Question: I have two dataframes (attached image). For each of the given row in Table-1 -
- I need to find the row in Table-2 which gives the minimum Euclidian distance. Output-1 is the expected answer.
- I need to find the row in Table-2 which gives the minimum Euclidian distance. Output-2 is the expected answer. Here the only difference is that a row from Table-2 cannot be selected two times.
I tried this code to get the distance but not sure on how to add other fields -
'''
import numpy as np
from scipy.spatial import distance
s1 = np.array([(2,2), (3,0), (4,1)])
s2 = np.array([(1,3), (2,2),(3,0),(0,1)])
print(distance.cdist(s1,s2).min(axis=1))
'''
Two dataframes and the expected output:

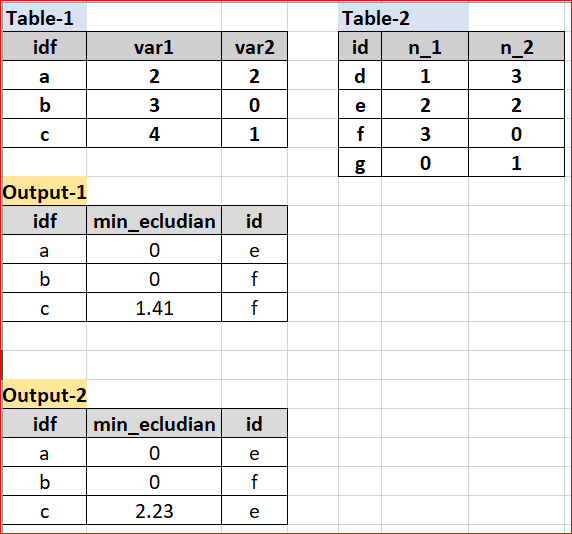
Answer: The code now gives the desired output, and there's a commented out print statement for extra output.
It's also flexible to different list lengths.
Credit also to: <URL>
'''
from numpy import linalg as LA
list1 = [(2,2), (3,0), (4,1)]
list2 = [(1,3), (2,2),(3,0),(0,1)]
names = range(0, len(list1) + len(list2))
names = [chr(ord(''') + number + 1) for number in names]
i = -1
j = len(list1) #Start Table2 names
for tup1 in list1:
collector = {} #Let's collect values for each minimum check
j = len(list1)
i += 1
name1 = names[i]
for tup2 in list2:
name2 = names[j]
a = numpy.array(tup1)
b = numpy.array(tup2)
# print ("{} | {} -->".format(name1, name2), tup1, tup2, " ", numpy.around(LA.norm(a - b), 2))
j += 1
collector["{} | {}".format(name1, name2)] = numpy.around(LA.norm(a - b), 2)
if j == len(names):
min_key = min(collector, key=collector.get)
print (min_key, "-->" , collector[min_key])
'''
'''
a | e --> 0.0
b | f --> 0.0
c | f --> 1.41
'''